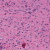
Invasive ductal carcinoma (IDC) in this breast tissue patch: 0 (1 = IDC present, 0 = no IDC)